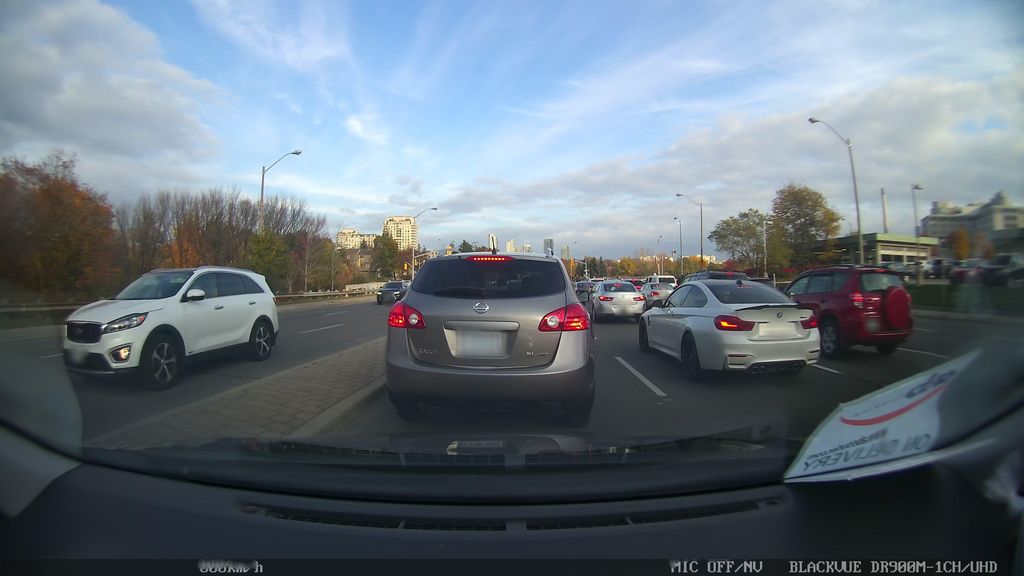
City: toronto